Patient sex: M
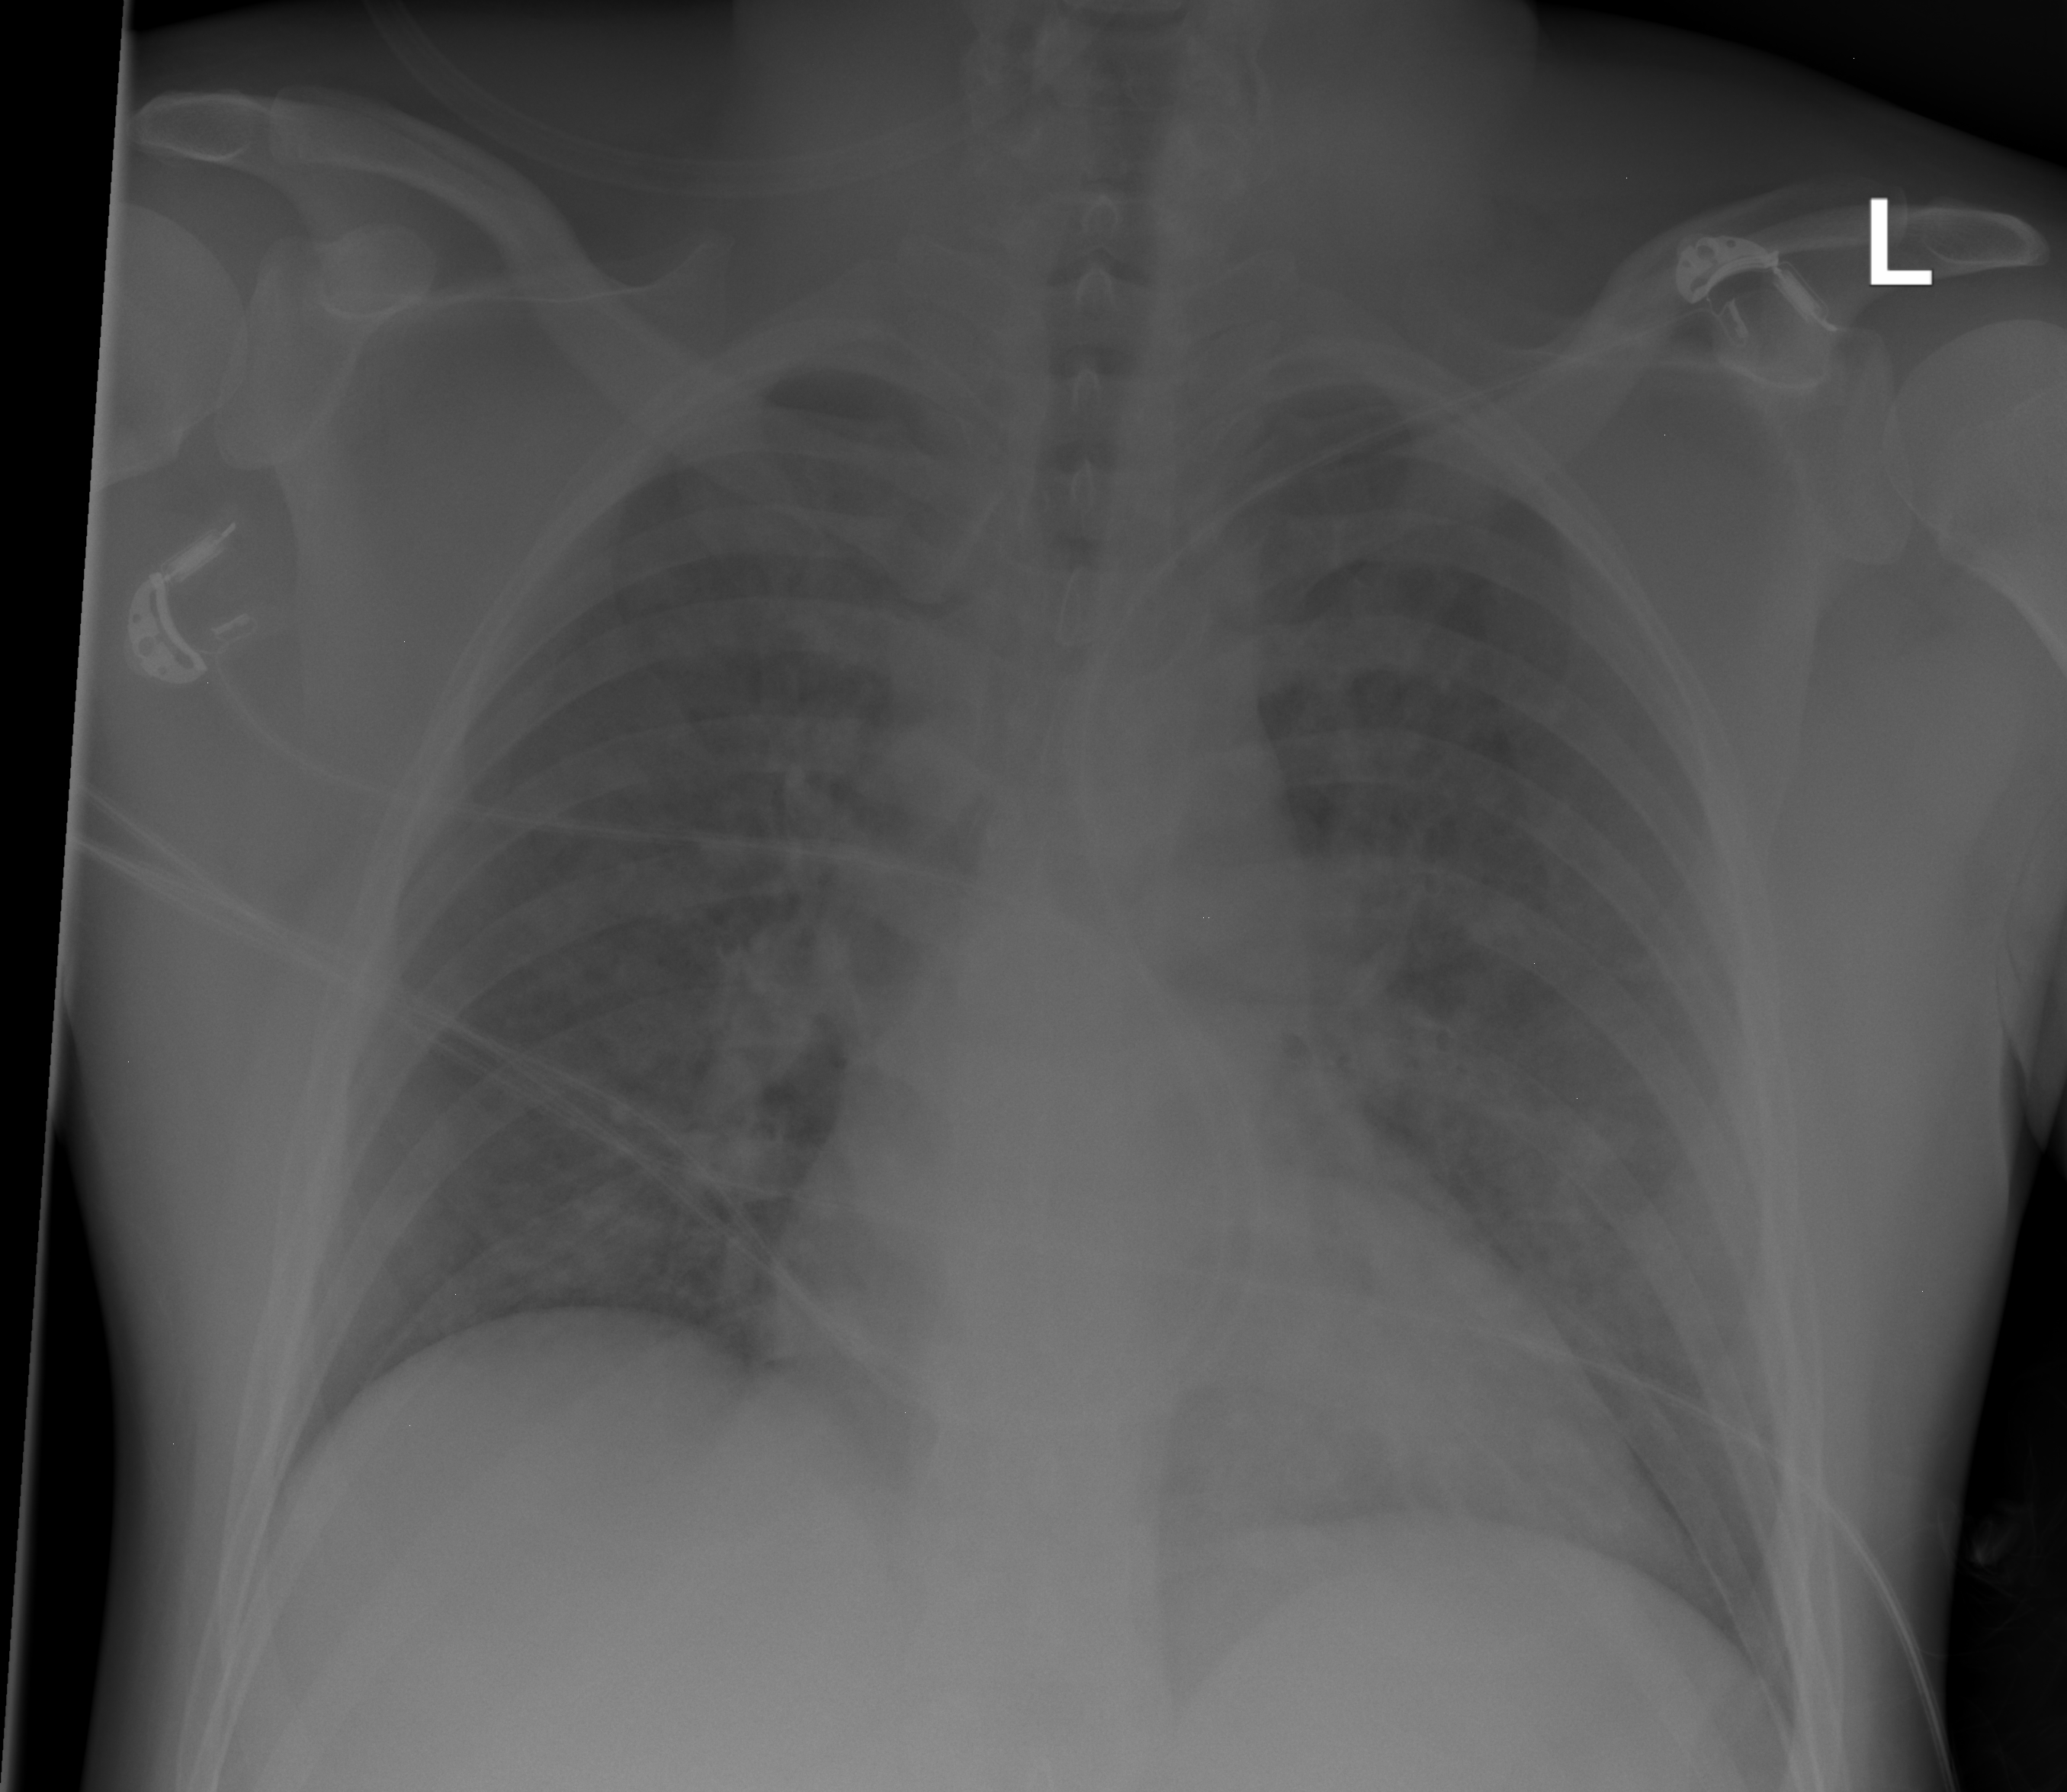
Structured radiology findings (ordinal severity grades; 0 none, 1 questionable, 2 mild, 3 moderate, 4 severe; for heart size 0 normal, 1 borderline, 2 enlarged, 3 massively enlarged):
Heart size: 0
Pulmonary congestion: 0
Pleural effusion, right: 0
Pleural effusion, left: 0
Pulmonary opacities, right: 3
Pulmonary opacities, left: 3
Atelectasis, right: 0
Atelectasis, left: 0